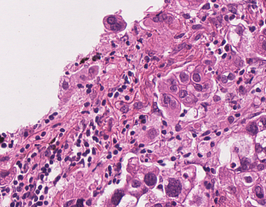
Tumor epithelial tissue: yes
Tumor-associated stroma tissue: yes
Normal tissue: no